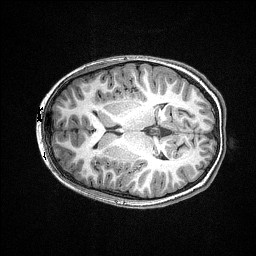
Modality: T1w
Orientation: axial
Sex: female
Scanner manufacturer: siemens
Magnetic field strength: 3 T
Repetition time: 2.3 s
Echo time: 0.00336 s